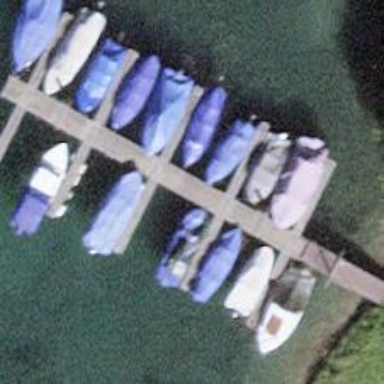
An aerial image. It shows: Man-made pier.